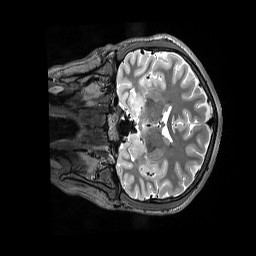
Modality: T2w
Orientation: coronal
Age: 19
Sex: male
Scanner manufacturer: siemens
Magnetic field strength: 3 T
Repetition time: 3.2 s
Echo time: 0.564 s